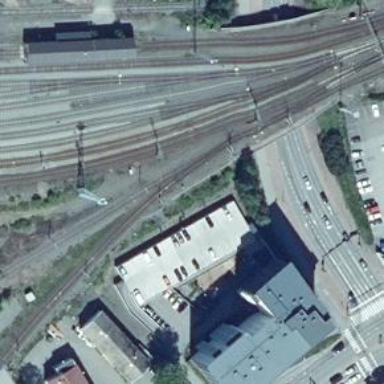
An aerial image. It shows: Railway with electrified contact lines.